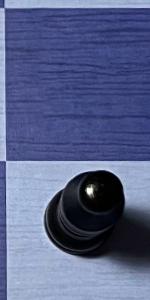
Label: Bishop_Black